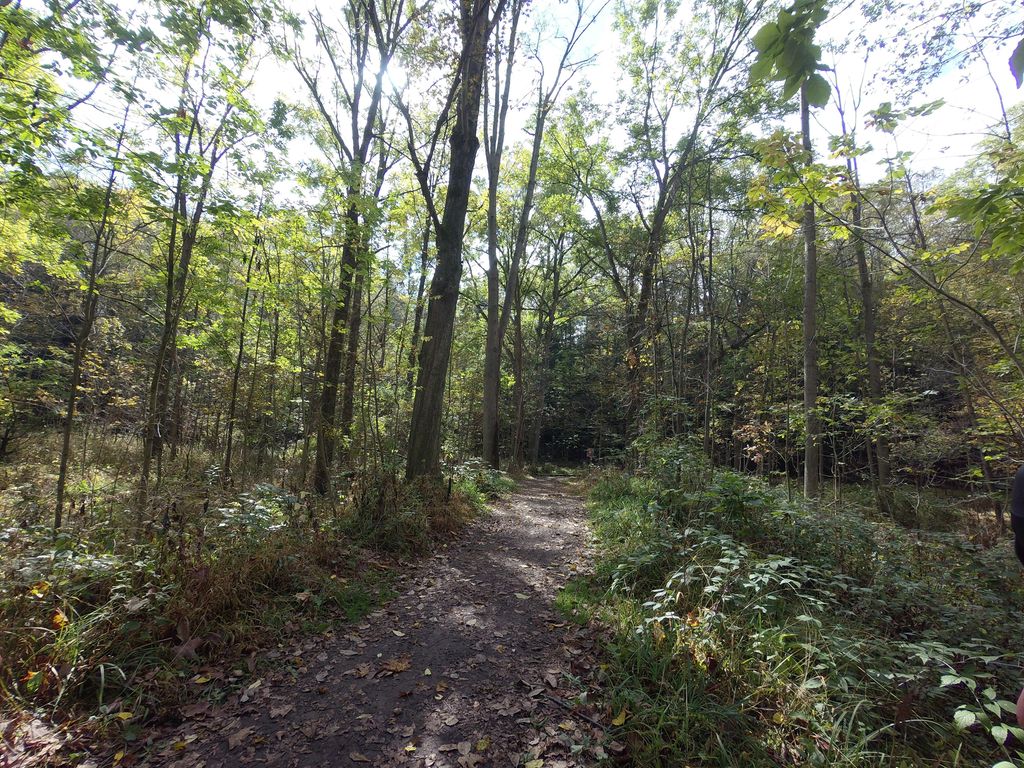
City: hamilton